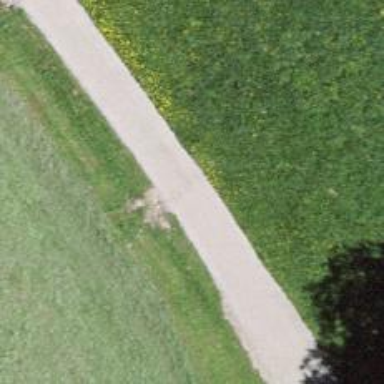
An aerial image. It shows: Gravel track road.